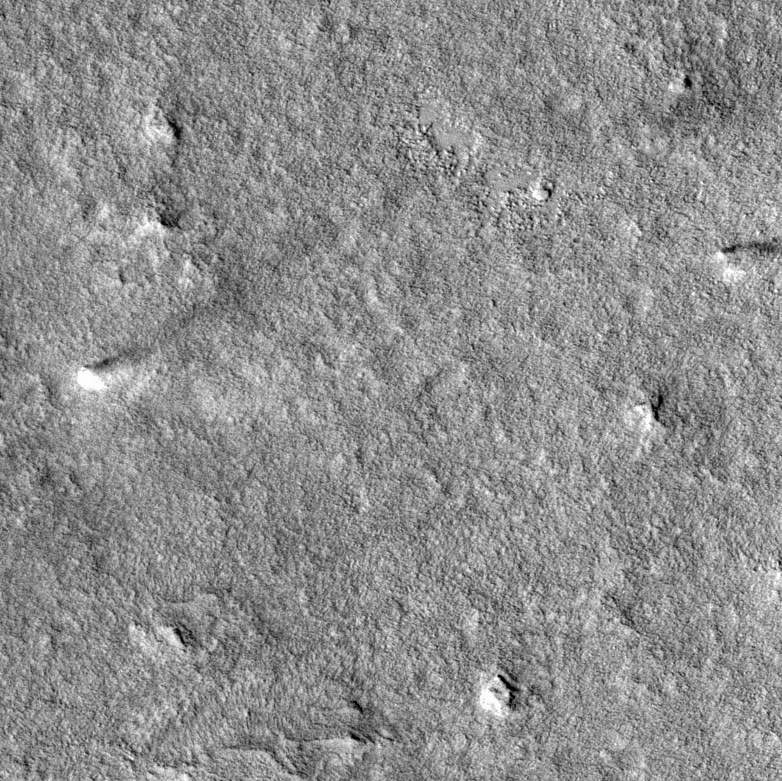
Label: dustdevil, dustdevil